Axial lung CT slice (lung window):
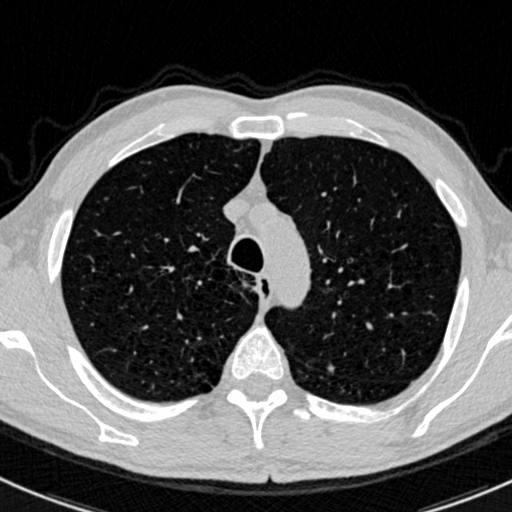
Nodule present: yes
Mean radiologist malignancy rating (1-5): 1